Question: I have a RadGrid (Gridview) that has the option to edit and insert new items.
Within both those options i have a customvalidator to check for existing values so duplicates cannot be entered. What i am stuck on is the ability to use findcontrol for the textbox that only is shown during EDIT and INSERT.
This works great for INSERT as i call GetInsertItem(), but that throws an error when editing and i am stuck on that. I want to do this outside of the databound and command methods.
'''
protected void cvAccountNumber_ServerValidate(object source, ServerValidateEventArgs args)
{
TextBox txtAccountNumber = (TextBox)RadGrid1.MasterTableView.GetInsertItem().FindControl("txtAccountNumber");
List<GridDataItem> Items = (from item in RadGrid1.Items.Cast<GridDataItem>()
where item["AccountNumberView"].Text == txtAccountNumber.Text
select item).ToList();
args.IsValid = Items.Count() == 0;
}
'''
Here is an image of the edit screen.

ASPX:
'''
Sort By Status: <asp:DropDownList ID="dd_Status" runat="server" Width="150px"
onselectedindexchanged="dd_Status_SelectedIndexChanged"
AutoPostBack="True">
<asp:ListItem Text="All" Value="0" Selected="True"></asp:ListItem>
<asp:ListItem Text="Active" Value="True"></asp:ListItem>
<asp:ListItem Text="Inactive" Value="False"></asp:ListItem>
</asp:DropDownList>
<br /><br />
<telerik:RadGrid ID="RadGrid1" runat="server" Skin="Vista" Width="500px"
GridLines="None" AllowFilteringByColumn="False" AllowSorting="True" OnExportCellFormatting="RadGrid1_ExportCellFormatting" DataSourceID="SqlDataSource1"
AllowAutomaticDeletes="true" AllowAutomaticUpdates="True" AutoGenerateEditColumn="True" AutoGenerateDeleteColumn="true" OnItemCommand="RadGrid1_ItemCommand" >
<MasterTableView AutoGenerateColumns="False" DataKeyNames="ID" DataSourceID="SqlDataSource1" ItemStyle-HorizontalAlign="Left" CommandItemDisplay="TopAndBottom">
<Columns>
<telerik:GridTemplateColumn HeaderText="ID" SortExpression="ID" UniqueName="ID" Visible="false" ReadOnly="true">
<ItemTemplate>
<asp:Label ID="lblIDView" runat="server" Text='<%# Bind("ID") %>'></asp:Label>
</ItemTemplate>
</telerik:GridTemplateColumn>
<telerik:GridTemplateColumn HeaderText="ID" SortExpression="IDEdit" UniqueName="IDEdit" Visible="false">
<ItemTemplate />
<EditItemTemplate>
<asp:Label ID="lblID" runat="server" Text='<%# Bind("ID") %>'></asp:Label>
</EditItemTemplate>
</telerik:GridTemplateColumn>
<telerik:GridBoundColumn DataField="AccountNumber" HeaderText="Sapphire Account Number"
SortExpression="AccountNumber" UniqueName="AccountNumberView" ReadOnly="true" ItemStyle-Width="400">
</telerik:GridBoundColumn>
<telerik:GridTemplateColumn HeaderText="Sapphire Account Number" SortExpression="AccountNumber" UniqueName="AccountNumber" Visible="false">
<ItemTemplate />
<EditItemTemplate>
<asp:Textbox ID="txtAccountNumber" runat="server" Text='<%# Bind("AccountNumber") %>' />
<asp:RequiredFieldValidator ID="rfvAccountNumber" ControlToValidate="txtAccountNumber"
ErrorMessage="Sapphire Account Number is required" runat="server" ForeColor="Red"></asp:RequiredFieldValidator>
<asp:CustomValidator ID="cvAccountNumber" runat="server" ErrorMessage="Sapphire Account Number already exists"
ControlToValidate="txtAccountNumber" ForeColor="Red" OnServerValidate="cvAccountNumber_ServerValidate"></asp:CustomValidator>
</EditItemTemplate>
</telerik:GridTemplateColumn>
<telerik:GridTemplateColumn HeaderText="Active" SortExpression="Active" UniqueName="Active" ItemStyle-Width="100" Visible="false">
<ItemTemplate />
<EditItemTemplate>
<asp:CheckBox ID="cbActive" runat="server" Checked='<%# GenerateBindString(Container.DataItem) %>' />
</EditItemTemplate>
</telerik:GridTemplateColumn>
<telerik:GridTemplateColumn HeaderText="Status" SortExpression="Active" UniqueName="Active" ItemStyle-Width="100">
<ItemTemplate>
<asp:Label ID="lblActive" runat="server" Text='<%# Convert.ToBoolean(GenerateBindString(Container.DataItem)) == true ? "Active" : "Inactive" %>'></asp:Label>
</ItemTemplate>
</telerik:GridTemplateColumn>
</Columns>
</MasterTableView>
<ValidationSettings CommandsToValidate="PerformInsert,Update" />
<ClientSettings>
<Selecting AllowRowSelect="True" />
</ClientSettings>
</telerik:RadGrid>
<asp:SqlDataSource ID="SqlDataSource1" runat="server"
ConnectionString="<%$ ConnectionStrings:LBCust %>"
SelectCommand="SELECT * FROM [LBX_Portal_AccountNumbers] WHERE ([Site] = @Site) AND (Active=@Active OR @Active = '0') ORDER BY AccountNumber"
DeleteCommand="DELETE FROM [LBX_Portal_AccountNumbers] WHERE [ID] = @ID"
InsertCommand="INSERT INTO [LBX_Portal_AccountNumbers] ([AccountNumber], [Site], [Active]) VALUES (@AccountNumber, @Site, @Active)"
UpdateCommand="UPDATE [LBX_Portal_AccountNumbers] SET [AccountNumber] = @AccountNumber, [Active] = @Active WHERE [ID] = @ID">
<SelectParameters>
<asp:ControlParameter ControlID="dd_Status" Name="Active"
PropertyName="SelectedValue" Type="String" />
</SelectParameters>
<DeleteParameters>
<asp:Parameter Name="ID" Type="Int32" />
</DeleteParameters>
<InsertParameters>
<asp:Parameter Name="AccountNumber" Type="String" />
<asp:Parameter Name="Site" Type="String" />
<asp:Parameter Name="Active" Type="Boolean" />
</InsertParameters>
<UpdateParameters>
<asp:Parameter Name="AccountNumber" Type="String" />
<asp:Parameter Name="Active" Type="Boolean" />
</UpdateParameters>
</asp:SqlDataSource>
'''
CS:
'''
public partial class Admin_CustomerAccountManager : System.Web.UI.Page
{
public string SiteName = WebConfigurationManager.AppSettings["Site"].ToString();
protected void Page_Load(object sender, EventArgs e)
{
Label LBXTitle = (Label)Master.FindControl("lbxTitle");
LBXTitle.Text = "Customer Sapphire Account Number Manager";
if (!this.IsPostBack)
{
SqlDataSource1.SelectParameters.Add("Site", DbType.String, SiteName);
}
}
protected void dd_Status_SelectedIndexChanged(object sender, EventArgs e)
{
RadGrid1.DataBind();
}
protected bool GenerateBindString(object dataItem)
{
bool ret = false;
// if column is null set checkbox.checked = false
if ((DataBinder.Eval(dataItem, "Active")).ToString() == "")
ret = false;
else // set checkbox.checked to boolean value in Status column
ret = (bool)DataBinder.Eval(dataItem, "Active");
return ret;
}
protected void RadGrid1_ItemCommand(object source, Telerik.Web.UI.GridCommandEventArgs e)
{
Page.Validate();
if (Page.IsValid)
{
if (e.CommandName == "PerformInsert")
{
GridEditFormItem gridEditFormItem = (GridEditFormItem)e.Item;
Label lblID = (Label)gridEditFormItem.FindControl("lblID");
TextBox txtAccountNumber = (TextBox)gridEditFormItem.FindControl("txtAccountNumber");
CheckBox cbActive = (CheckBox)gridEditFormItem.FindControl("cbActive");
bool isActive = true;
string SqlStr = "INSERT INTO [LBX_Portal_AccountNumbers] ([AccountNumber], [Site], [Active])";
SqlStr += " VALUES ('" + txtAccountNumber.Text + "'" + ", '" + SiteName + "'" + ", '" + isActive + "')";
SqlDataSource1.InsertCommand = SqlStr;
SqlDataSource1.Insert();
}
if (e.CommandName == "Update")
{
GridEditFormItem gridEditFormItem = (GridEditFormItem)e.Item;
Label lblID = (Label)gridEditFormItem.FindControl("lblID");
TextBox txtAccountNumber = (TextBox)gridEditFormItem.FindControl("txtAccountNumber");
CheckBox cbActive = (CheckBox)gridEditFormItem.FindControl("cbActive");
bool isActive = false;
if (cbActive.Checked)
isActive = true;
else
isActive = false;
string SqlStr = "UPDATE [LBX_Portal_AccountNumbers] SET [AccountNumber] = '" + txtAccountNumber.Text;
SqlStr += "', [Active] = '" + isActive + "' WHERE [ID] = " + lblID.Text;
SqlDataSource1.UpdateCommand = SqlStr;
SqlDataSource1.Update();
}
}
}
protected void cvAccountNumber_ServerValidate(object source, ServerValidateEventArgs args)
{
TextBox txtAccountNumber = RadGrid1.FindControl("txtAccountNumber") as TextBox;
List<GridDataItem> Items = (from item in RadGrid1.Items.Cast<GridDataItem>()
where item["AccountNumberView"].Text == txtAccountNumber.Text
select item).ToList();
args.IsValid = Items.Count() == 0;
}
}
'''
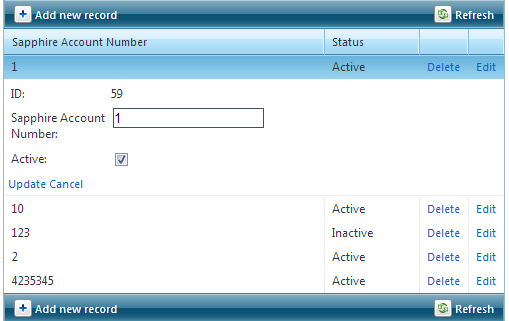
Answer: It looks that GridView.FindControl inside validate event never works, how ever you can access string that needs to be validated like this:
This is how you validate target control value:
'''
protected void cvAccountNumber_ServerValidate(object source, ServerValidateEventArgs args)
{
string textToBeValidated = args.Value;
}
'''
And here is how you can access actual controls. GridView.FindControl will end up with nothing when using inside ServerValidate context, so you have to look inside edited/inserted row.
'''
protected void cvAccountNumber_ServerValidate(object source, ServerValidateEventArgs args)
{
//find your editing row...
GridViewRow editedRow = RadGrid1.Rows[RadGrid1.EditIndex];
//now serch row for your control...
TextBox txtAccountNumber = (TextBox)editedRow.FindControl("txtAccountNumber");
TextBox txtId = (TextBox)editedRow.FindControl("txtId");
}
'''